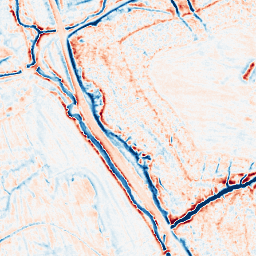
Category: edge_preserving
Decomposition family: anisotropic_diffusion
Decomposition parameters: iterations: 20
kappa: 50
gamma: 0.15
Upsampling method: linear_exact
Upsampling parameters: scale: 4
Upsampling scale: 4